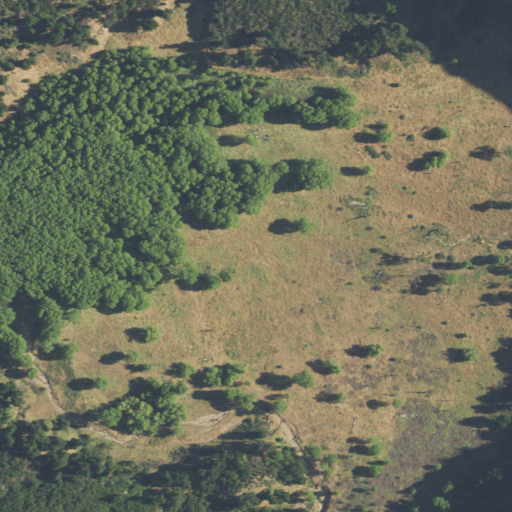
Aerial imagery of depression(s) in California named The Pothole containing woody wetlands, herbaceous wetlands, and shrub